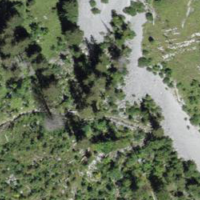
EUNIS habitat code: 23
Species observed at this site:
Melitaea diamina
Podisma pedestris